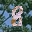
Label: 8